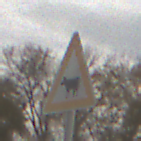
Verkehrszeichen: ViehtriebRechts
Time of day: MorningAfternoon
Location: Outdoor (Nature)
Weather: Overcast
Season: NotSpecified
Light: Natural